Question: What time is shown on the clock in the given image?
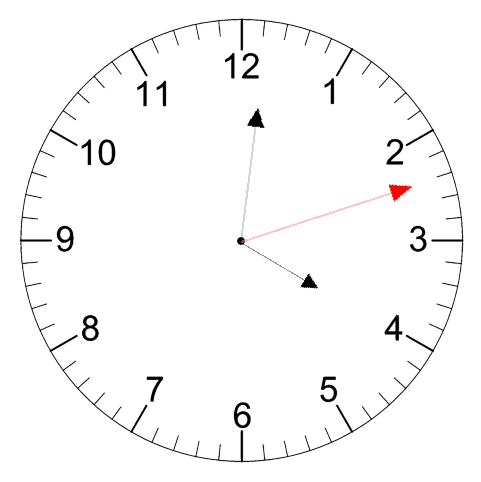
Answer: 04:01:12